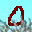
Label: 0